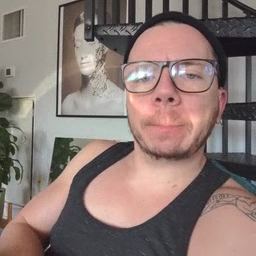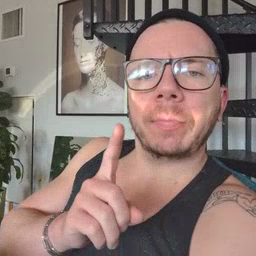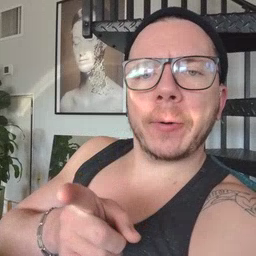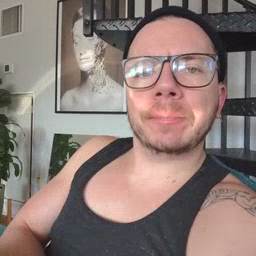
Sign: there